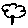
Label: tree